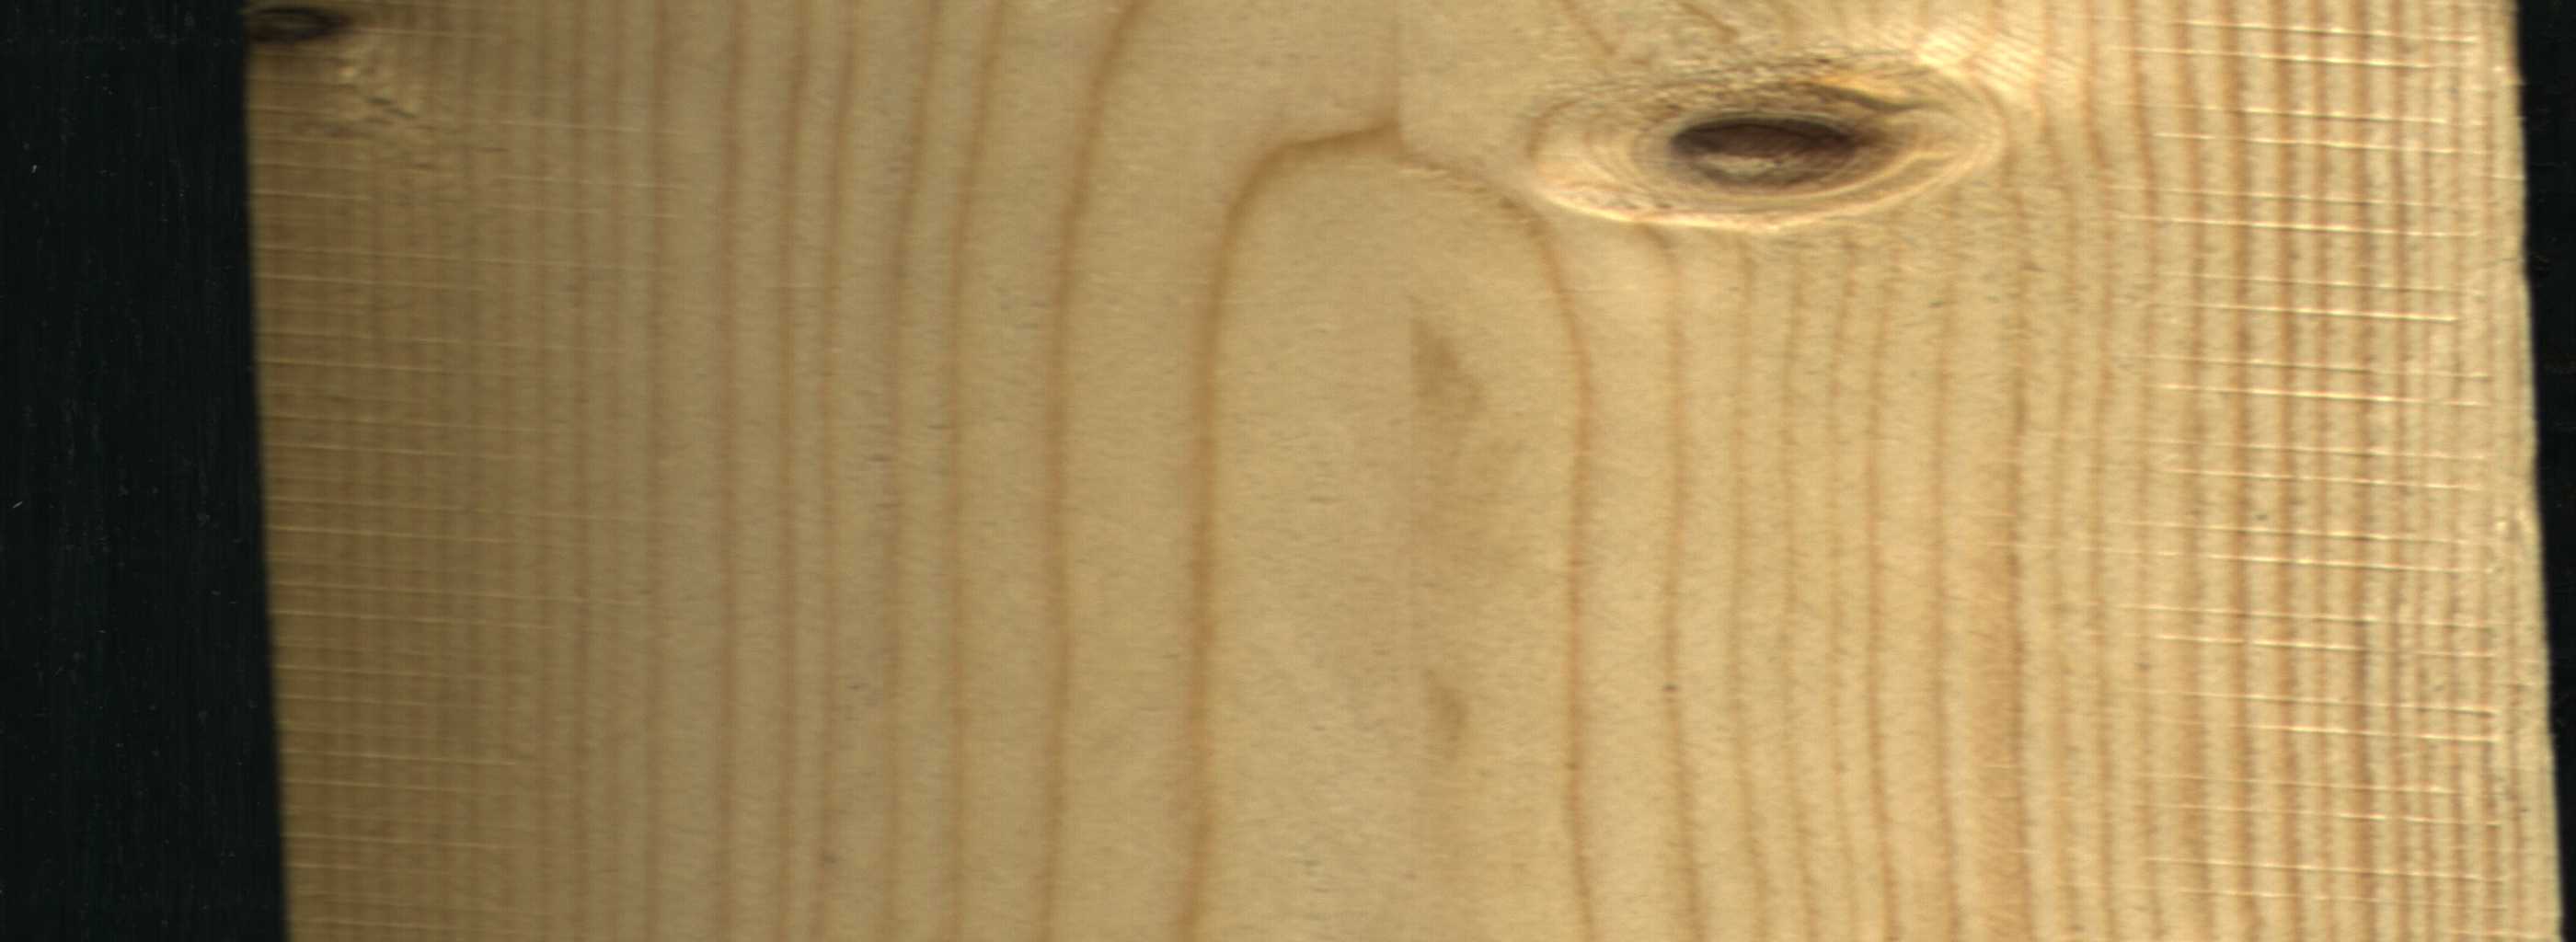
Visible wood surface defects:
Dead_Knot
Dead_Knot